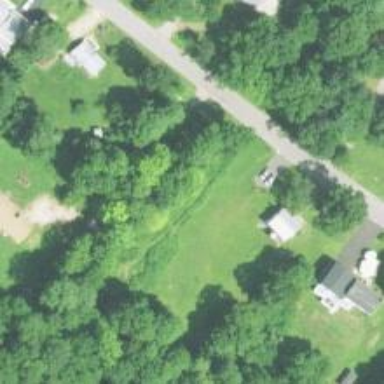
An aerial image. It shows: Residential driveway serving as service road.